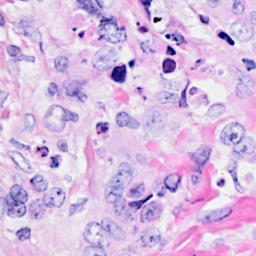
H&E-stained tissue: Breast